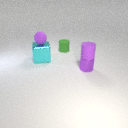
large cyan metal cube below small purple rubber sphere